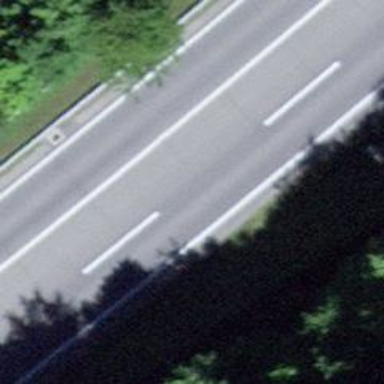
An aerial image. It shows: Trunk highway.